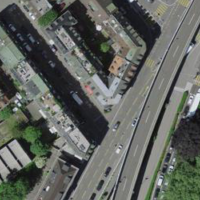
EUNIS habitat code: 57
Species observed at this site:
Cymbalaria muralis
Veronica hederifolia
Turdus merula